Field crop: maize
Growth stage: 2
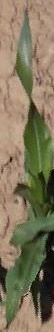
Species: maize